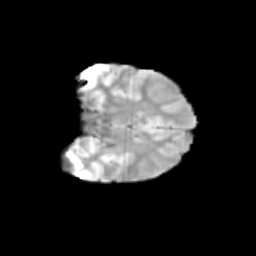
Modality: T2w
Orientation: coronal
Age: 12
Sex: female
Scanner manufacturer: siemens
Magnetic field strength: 3 T
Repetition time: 3.8 s
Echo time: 0.07 s